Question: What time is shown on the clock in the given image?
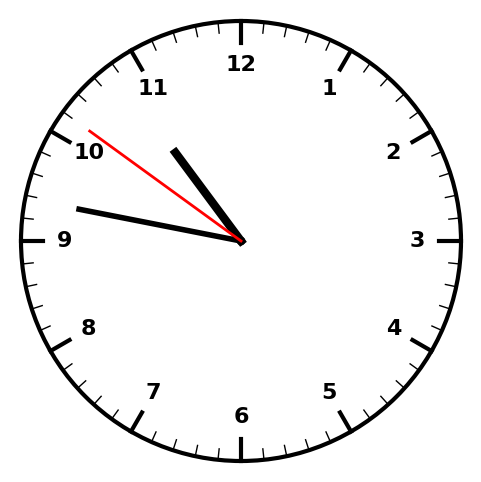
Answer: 10:46:51